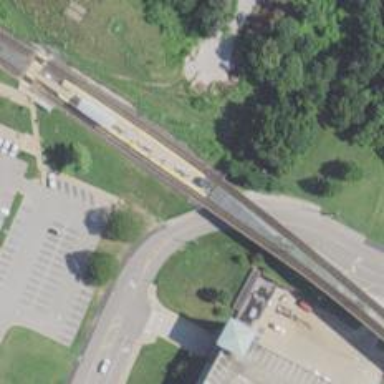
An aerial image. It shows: Light rail railway with electrified contact line.